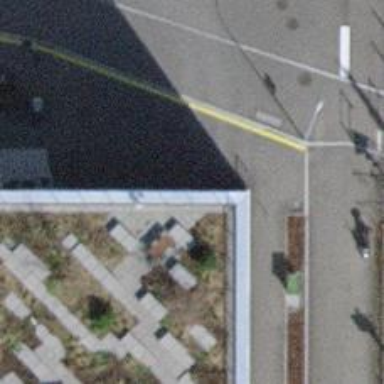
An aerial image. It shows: Parking entrance.